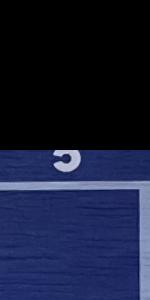
Label: Empty